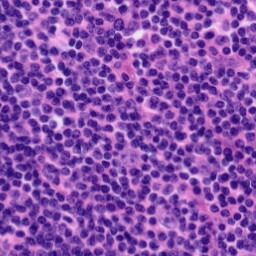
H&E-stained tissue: Tonsil